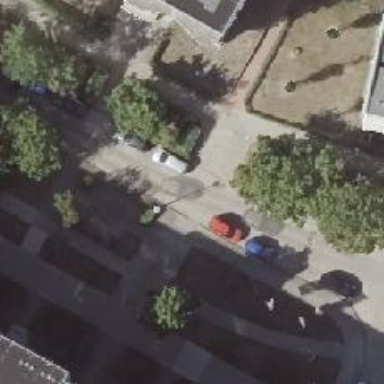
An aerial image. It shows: Footway with concrete surface.